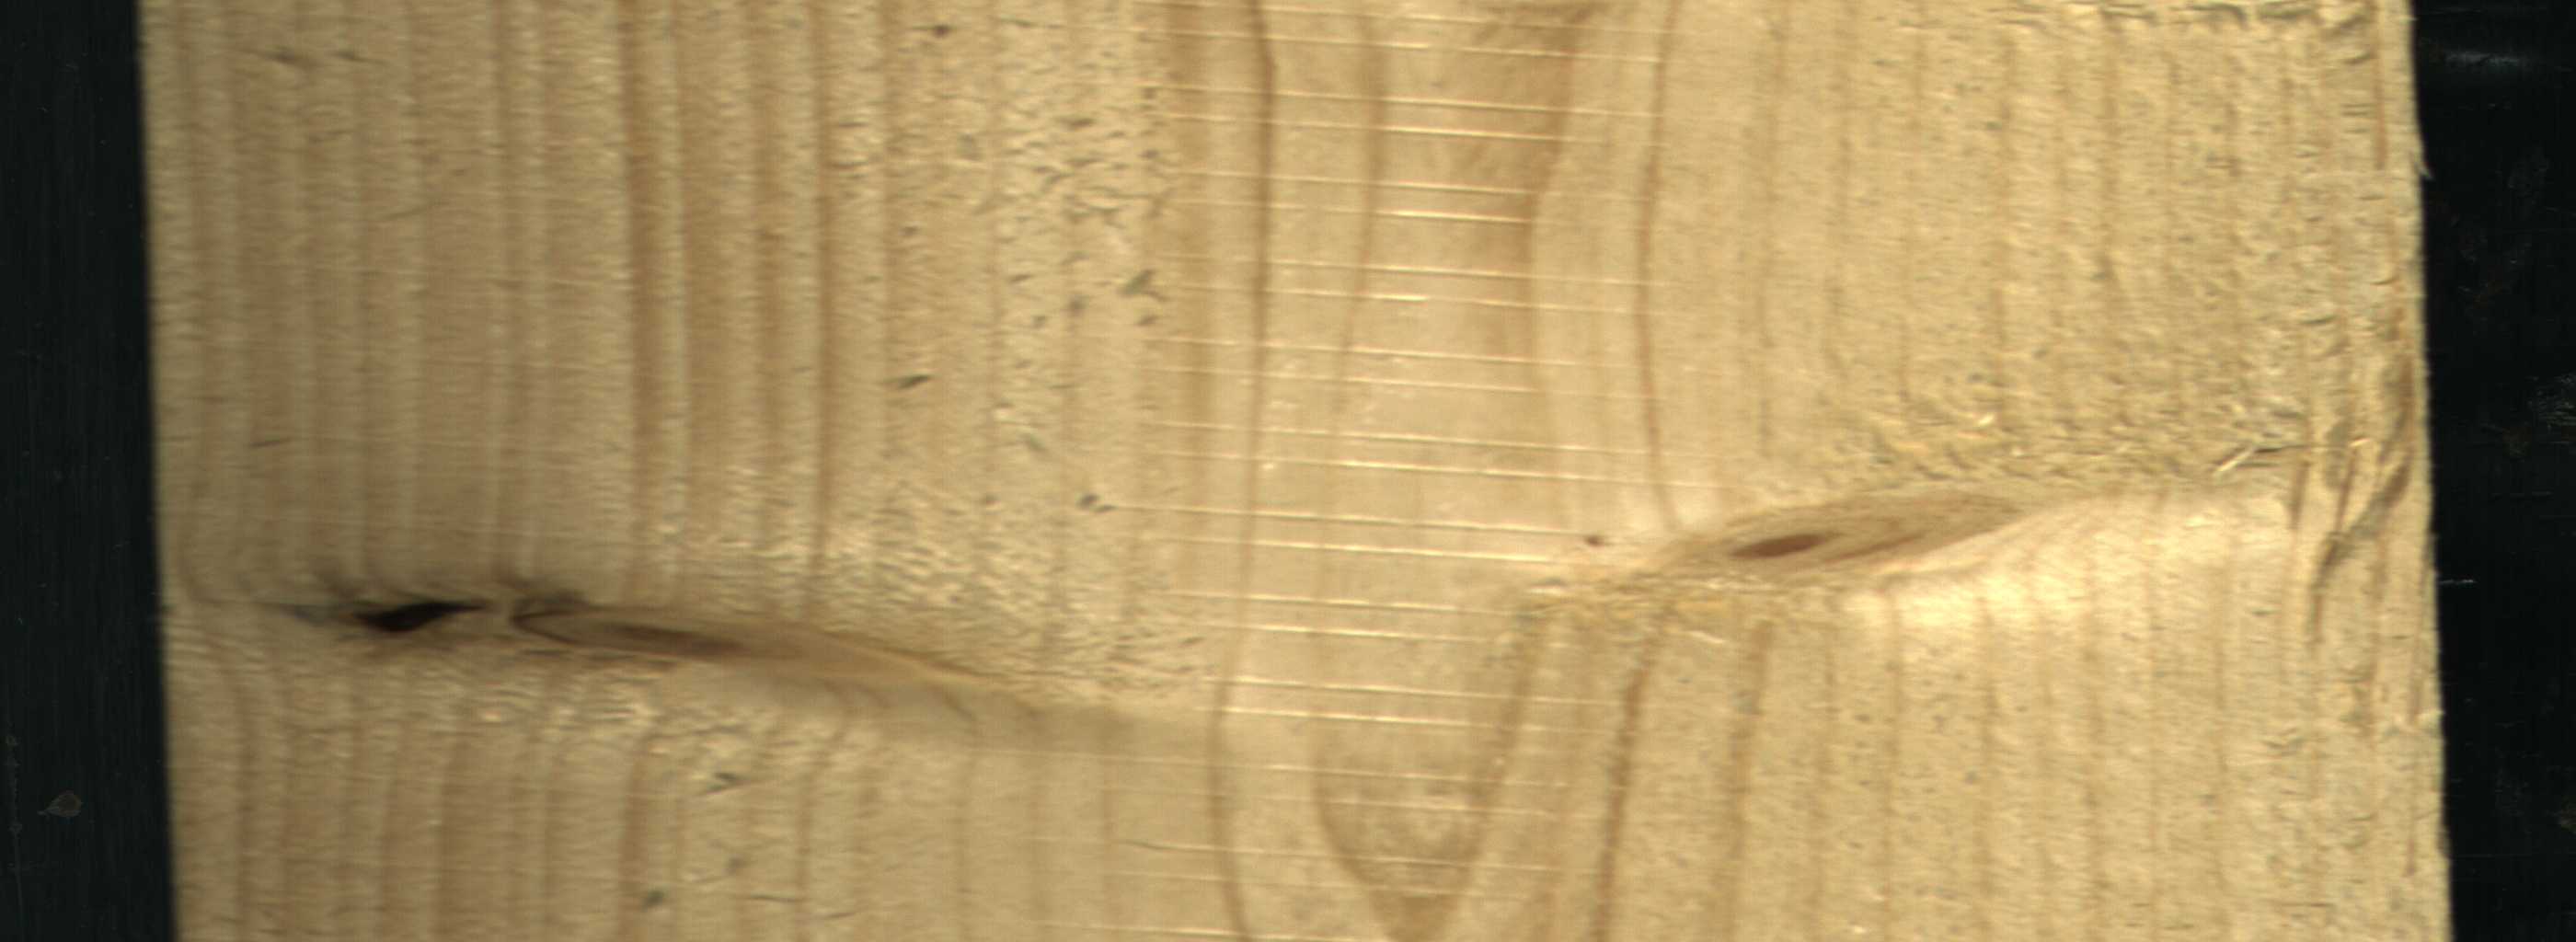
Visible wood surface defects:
Dead_Knot
Live_Knot
Live_Knot